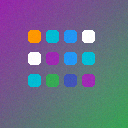
Screen state: on